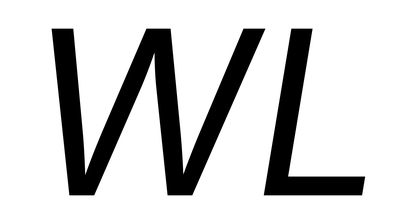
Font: Inter-Italic_Italic